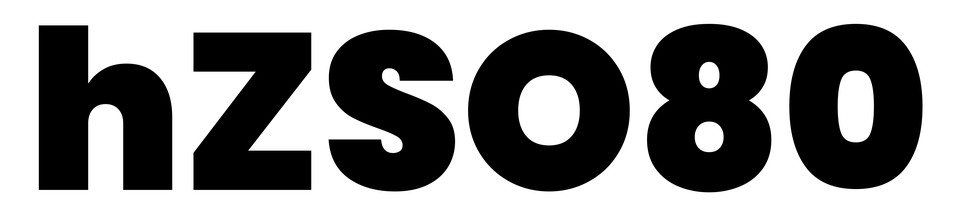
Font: Poppins-Black